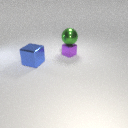
small purple metal cube behind large blue metal cube